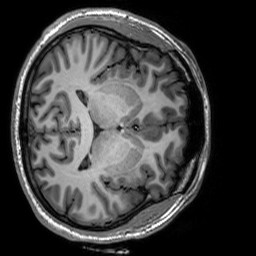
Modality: T1w
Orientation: axial
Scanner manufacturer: siemens
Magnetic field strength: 3 T
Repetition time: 2.3 s
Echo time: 0.00302 s